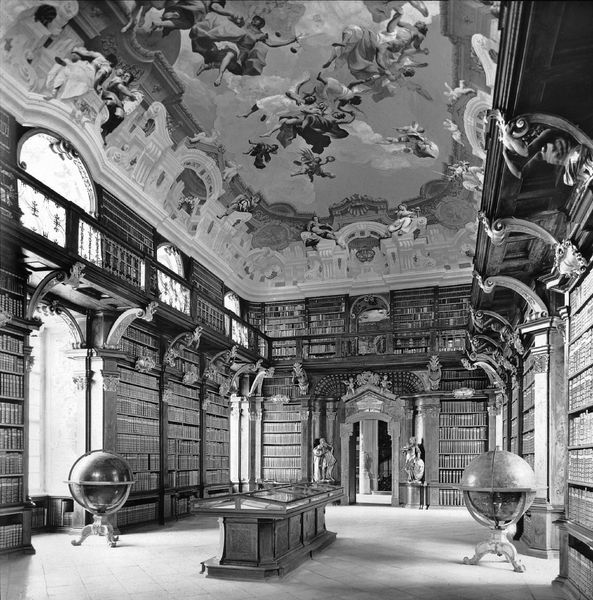
Titel: Benediktinerkloster Melk
Künstler: Jakob Prandtauer
Standort: Melk, Kloster (EU - AUT)
Schlagwörter: himmel, fenster, holz, raum, schwarz, weiss, zimmer, schloss, ornament, regal, barock, decke, engel, bücher, bogen, empore, saal, geländer, galerie, halle, foto, buch, österreich, bibliothek, regale, deckengemälde, fresko, museum, globus, deckenmalerei, eichnung, täfelung, globen, großer raum, pulz, pilu